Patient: sex F, age 54
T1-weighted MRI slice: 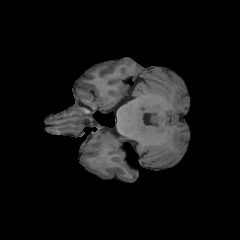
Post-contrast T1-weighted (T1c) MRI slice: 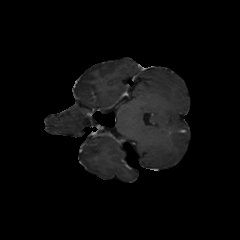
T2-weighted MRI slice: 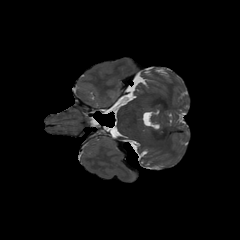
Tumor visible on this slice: no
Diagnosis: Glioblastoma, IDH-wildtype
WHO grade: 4